Interaction volume radius: 5 \u00c5
Interaction volume height: 15 \u00c5
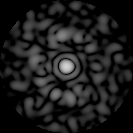
Disorder parameter: 0.7472